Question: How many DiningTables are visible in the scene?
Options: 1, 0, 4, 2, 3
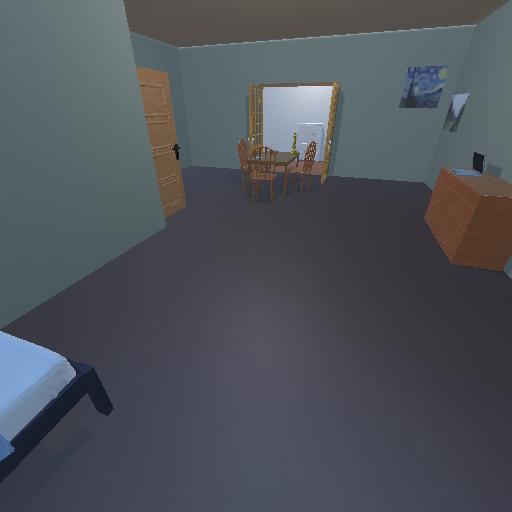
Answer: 1